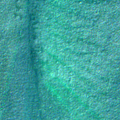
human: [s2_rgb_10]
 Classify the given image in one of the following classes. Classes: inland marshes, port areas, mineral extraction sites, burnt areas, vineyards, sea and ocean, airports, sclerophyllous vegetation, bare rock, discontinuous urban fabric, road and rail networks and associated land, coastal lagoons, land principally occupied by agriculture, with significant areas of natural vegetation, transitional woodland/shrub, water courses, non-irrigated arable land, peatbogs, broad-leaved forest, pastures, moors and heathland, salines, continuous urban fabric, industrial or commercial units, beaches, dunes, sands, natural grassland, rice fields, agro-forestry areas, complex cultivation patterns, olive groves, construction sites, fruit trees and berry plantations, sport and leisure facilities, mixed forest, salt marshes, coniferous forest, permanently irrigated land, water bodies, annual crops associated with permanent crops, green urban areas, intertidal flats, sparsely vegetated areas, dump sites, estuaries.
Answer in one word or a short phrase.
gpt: sea and ocean